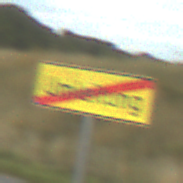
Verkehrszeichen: EndeDerUmleitungsankuendigung
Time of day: SunriseSunset
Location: Outdoor (RoadRail)
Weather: PartlyCloudy
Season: NotSpecified
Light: Natural